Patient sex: M
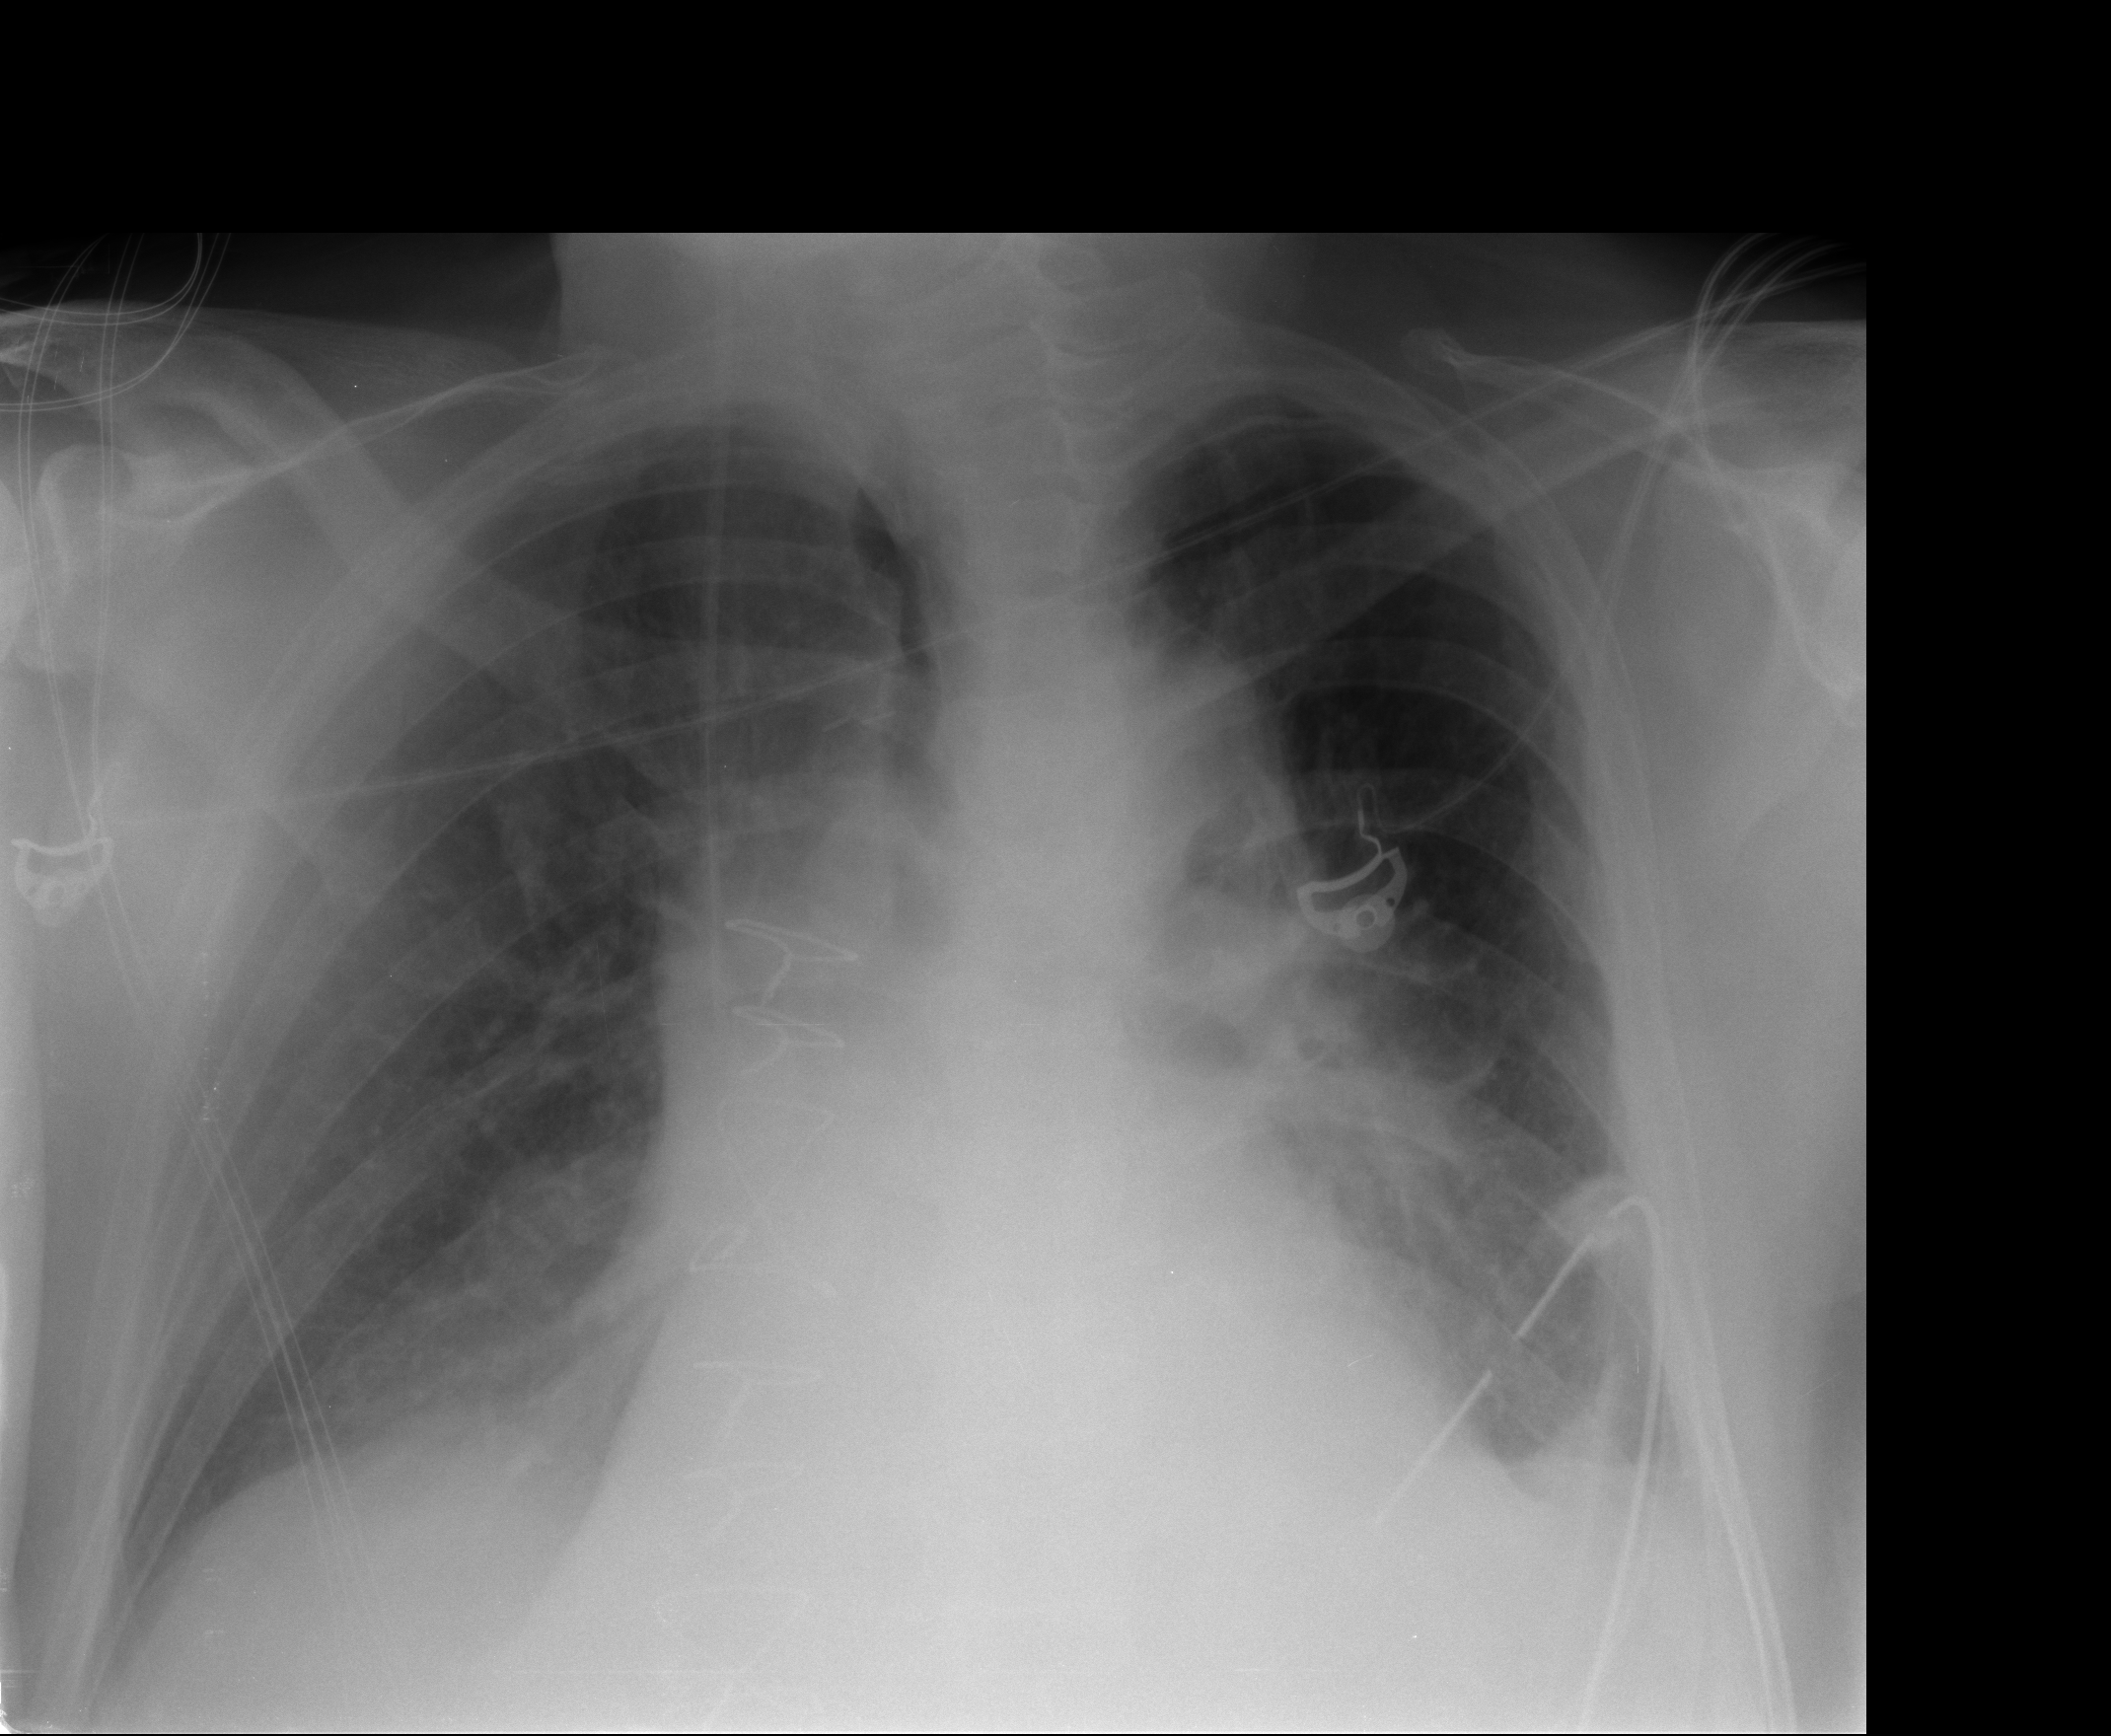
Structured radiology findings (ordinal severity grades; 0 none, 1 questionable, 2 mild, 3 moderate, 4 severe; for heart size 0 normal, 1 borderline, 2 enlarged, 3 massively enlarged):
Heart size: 0
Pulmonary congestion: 1
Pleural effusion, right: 1
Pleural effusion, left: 1
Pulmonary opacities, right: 0
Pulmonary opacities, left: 1
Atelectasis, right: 1
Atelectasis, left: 1